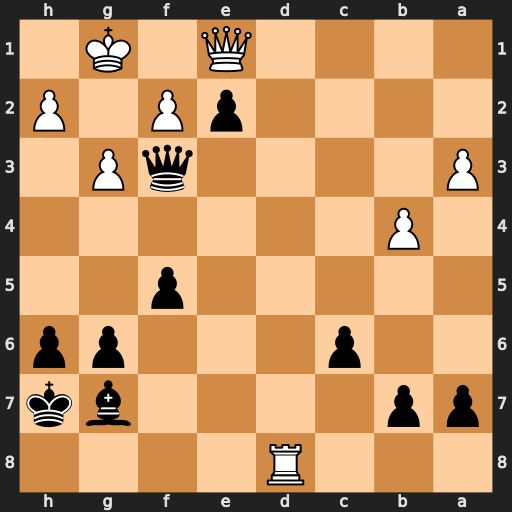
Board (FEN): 3R4/pp4bk/2p3pp/5p2/1P6/P4qP1/4pP1P/4Q1K1
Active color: b
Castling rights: -
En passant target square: -
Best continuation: Bc3 Rd2 Bxd2